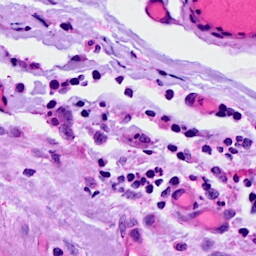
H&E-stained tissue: Breast